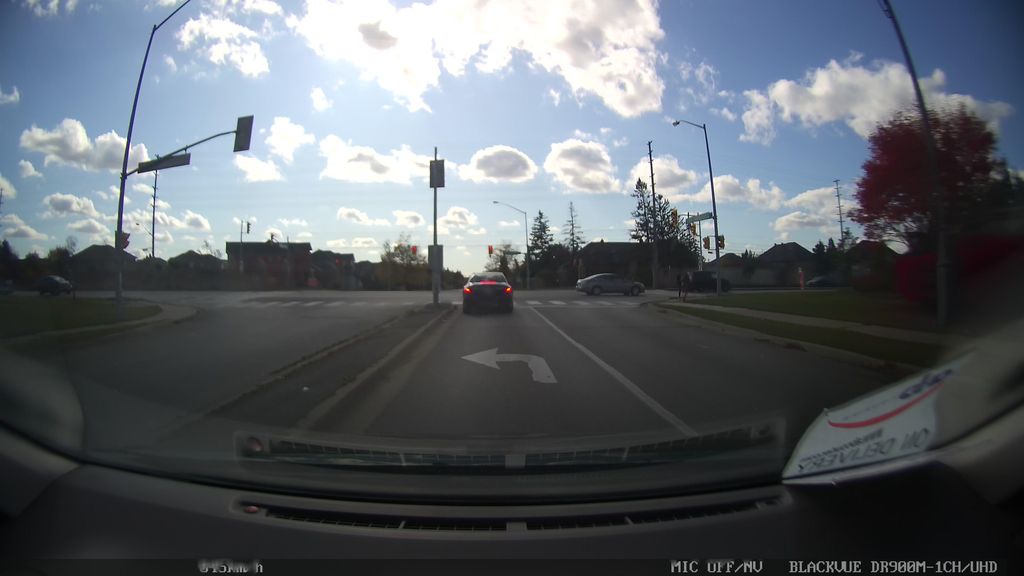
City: toronto